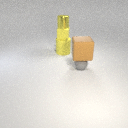
large yellow rubber cylinder below small yellow rubber cube